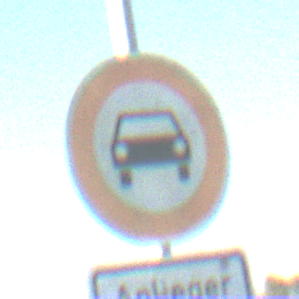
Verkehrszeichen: VerbotKraftwagen
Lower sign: PersonengruppenFrei1
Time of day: SunriseSunset
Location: Outdoor (Nature)
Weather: Clear
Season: NotSpecified
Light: Natural